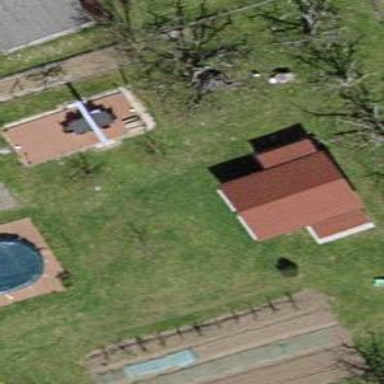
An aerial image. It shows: Shed.